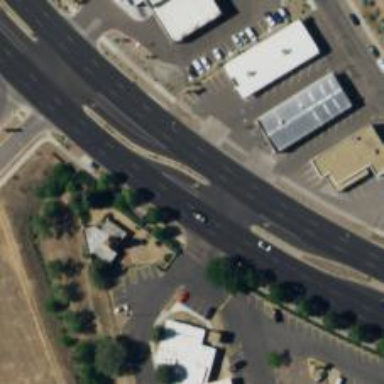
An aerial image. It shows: Road marking featuring gore chevron.